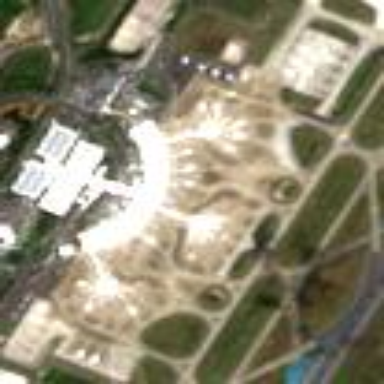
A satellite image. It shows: Apron at the airport.